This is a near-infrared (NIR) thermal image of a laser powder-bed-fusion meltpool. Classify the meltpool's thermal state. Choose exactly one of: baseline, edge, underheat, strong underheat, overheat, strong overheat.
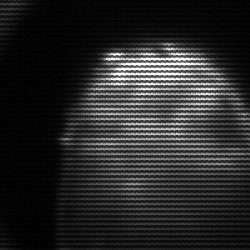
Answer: edge